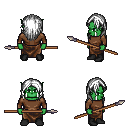
a pixel art fantasy rpg character, male body template, orc, green skin, brown long-sleeve shirt, robe skirt, white long hairstyle, black shoes, spear, four views (front, back, left, right), 2x2 character sprite sheet, small pixel art, hard edges, no anti-aliasing